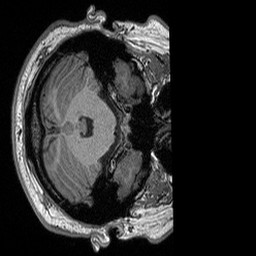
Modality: T1w
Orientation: axial
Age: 32
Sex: male
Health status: healthy
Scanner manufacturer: siemens
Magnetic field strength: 3 T
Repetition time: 2.3 s
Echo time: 0.00298 s